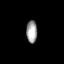
Tissue: lung
Cell type: Epithelial cells
Senescence score: 0.6096
Nuclear area (px): 242
Mean DAPI intensity: 156.979